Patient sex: F
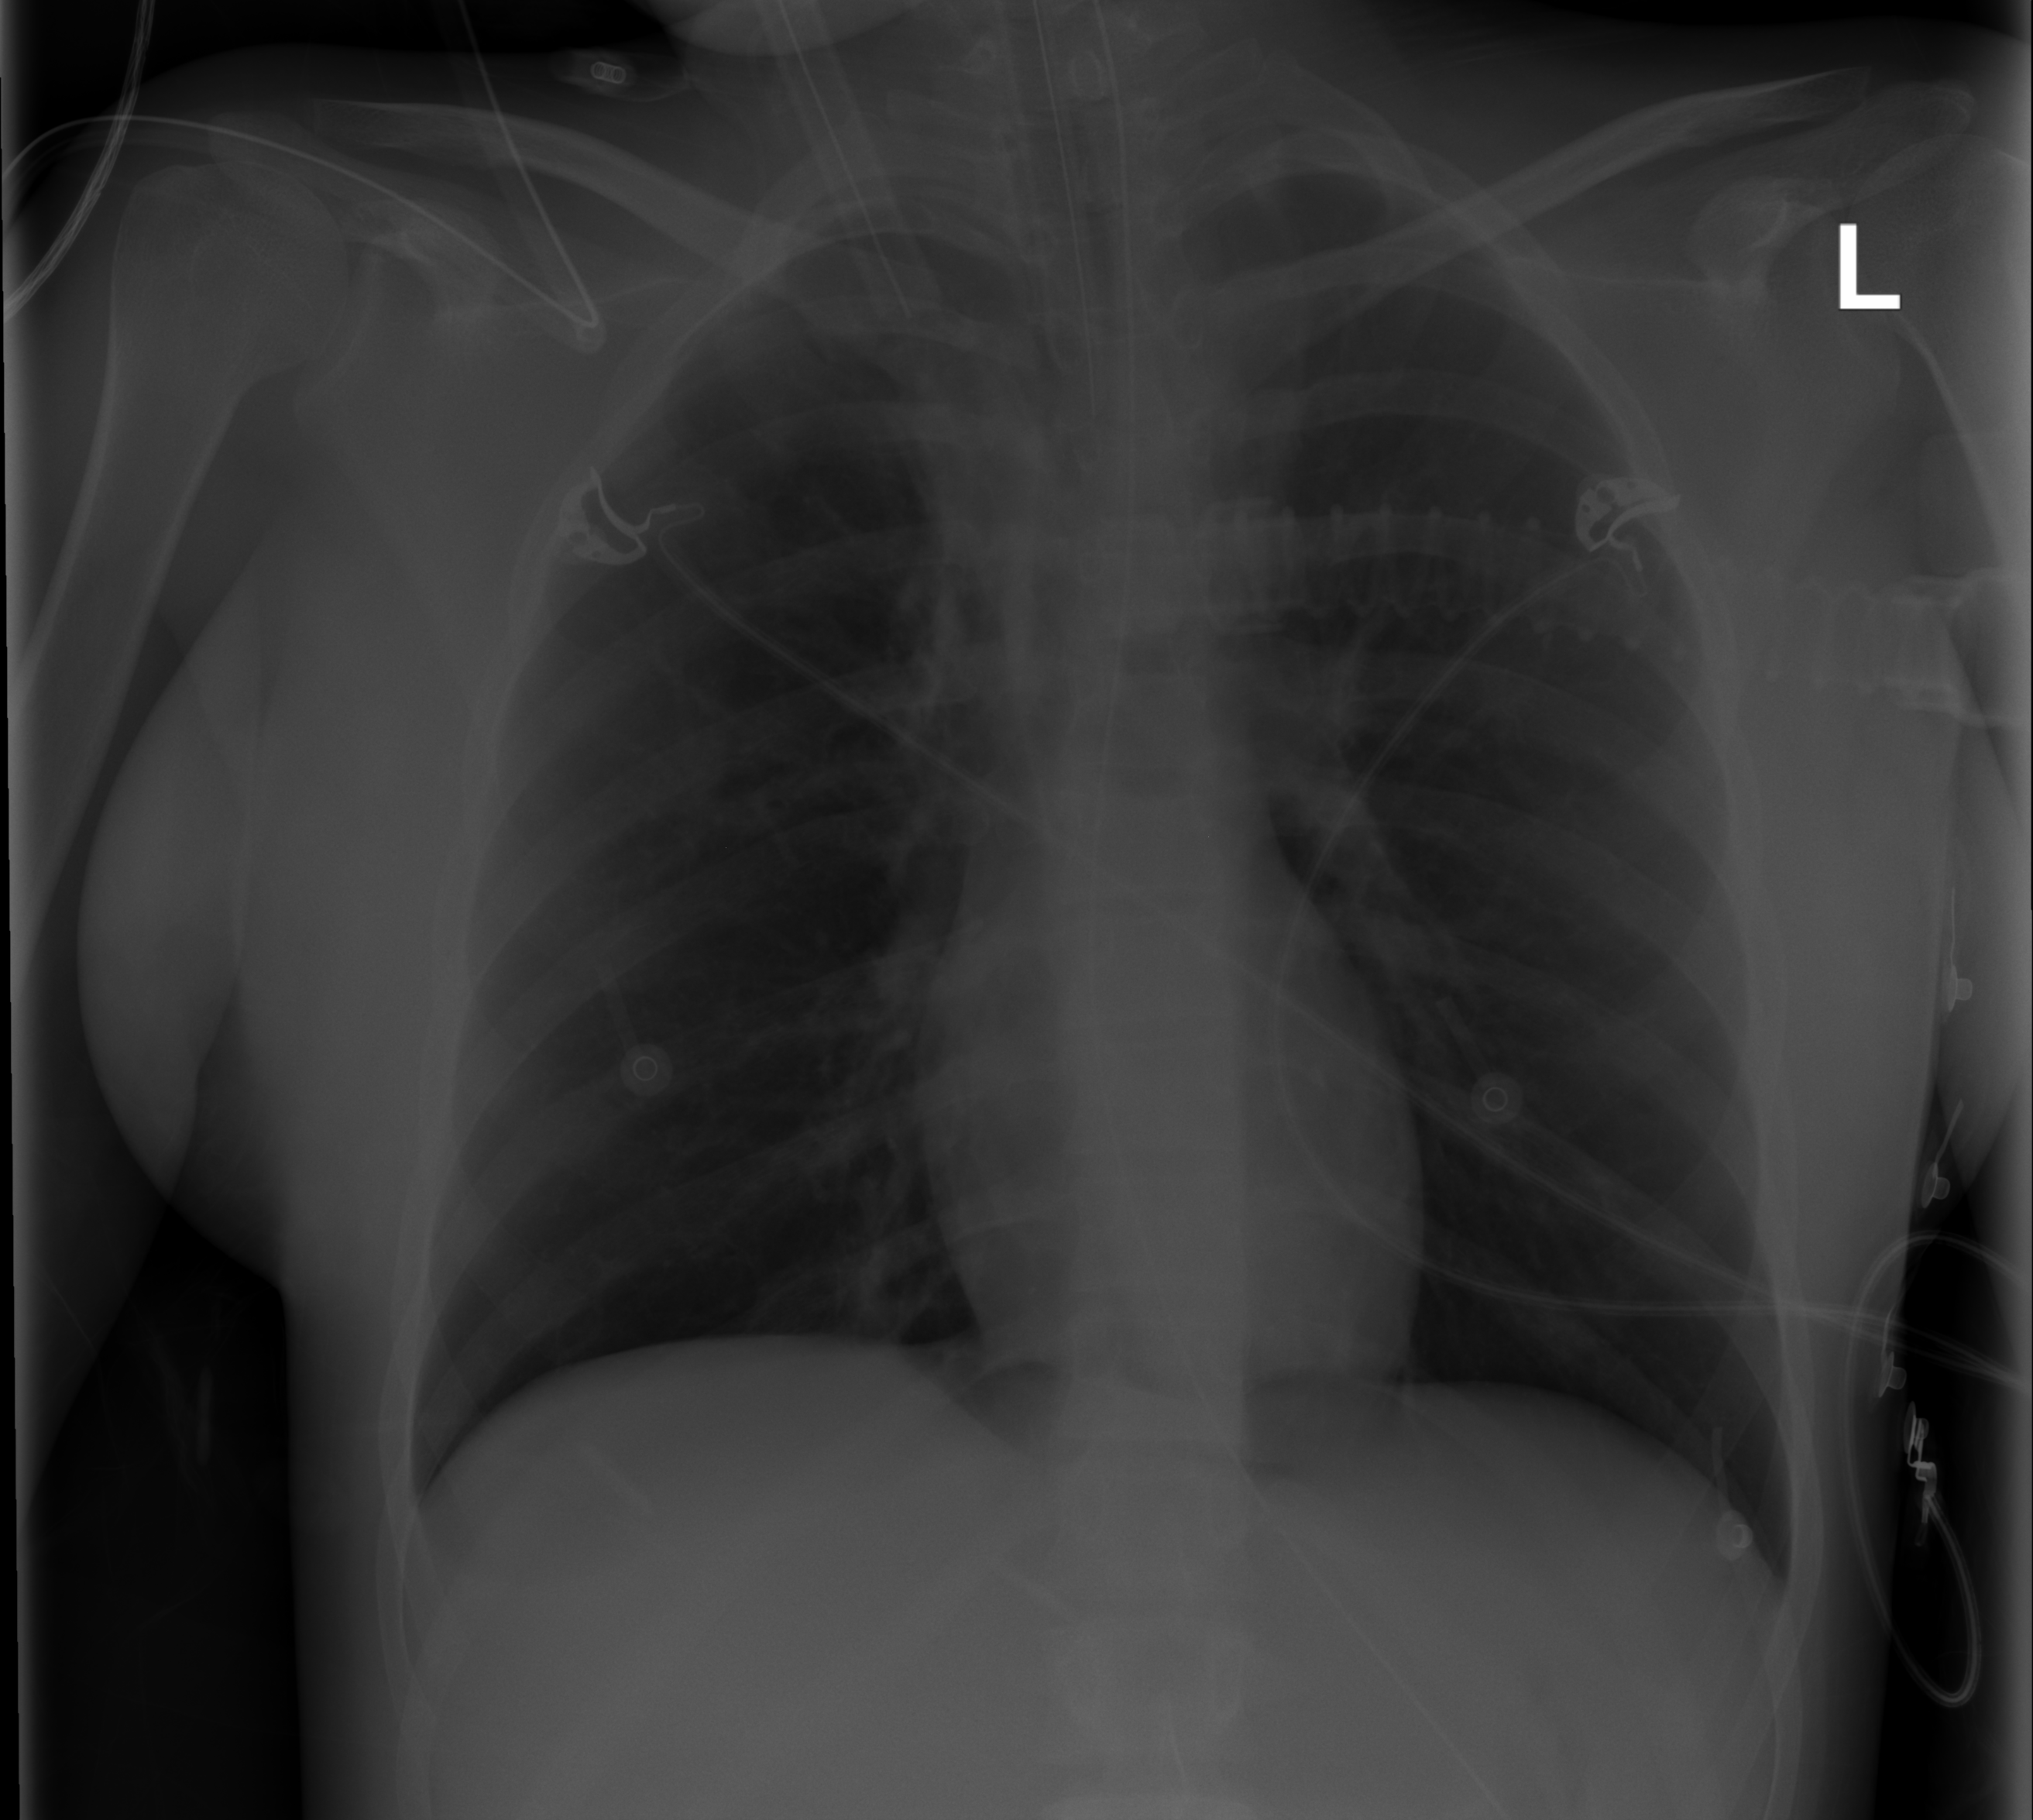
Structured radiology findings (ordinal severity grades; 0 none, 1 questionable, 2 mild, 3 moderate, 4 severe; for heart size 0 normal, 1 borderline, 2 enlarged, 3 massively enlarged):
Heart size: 0
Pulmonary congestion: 0
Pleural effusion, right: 2
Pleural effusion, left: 0
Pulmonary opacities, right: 0
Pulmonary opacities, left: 0
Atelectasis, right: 0
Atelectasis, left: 0